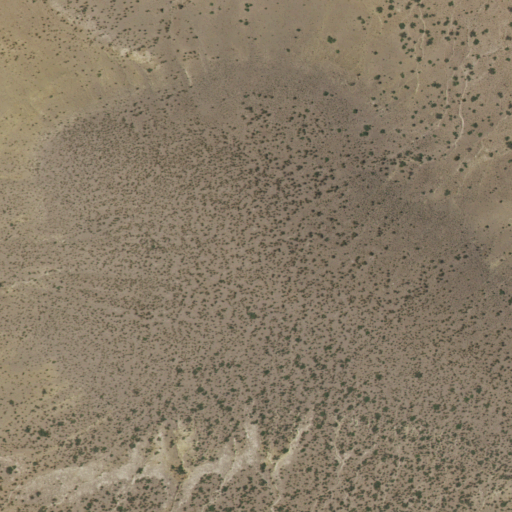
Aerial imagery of mountain in New Mexico named Steel Hill containing shrub and grassland